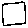
Label: square